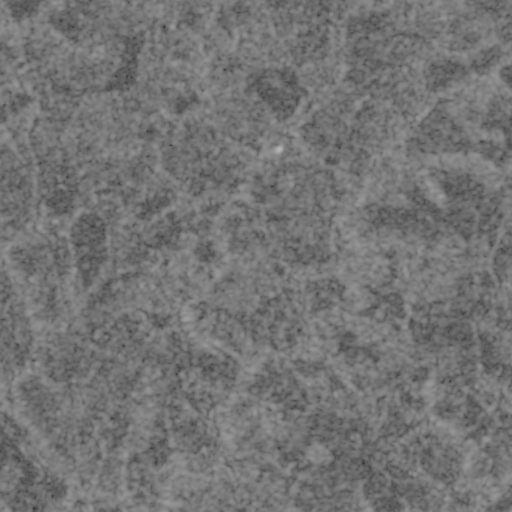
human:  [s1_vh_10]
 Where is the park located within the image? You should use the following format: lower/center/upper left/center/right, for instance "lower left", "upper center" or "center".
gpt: The park is located in the lower left of the image.
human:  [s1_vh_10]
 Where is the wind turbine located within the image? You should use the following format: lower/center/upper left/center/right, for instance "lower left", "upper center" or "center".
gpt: The wind turbine is located in the upper left of the image.
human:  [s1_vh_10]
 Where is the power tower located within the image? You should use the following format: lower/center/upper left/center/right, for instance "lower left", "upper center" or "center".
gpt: There is no power tower in the image.

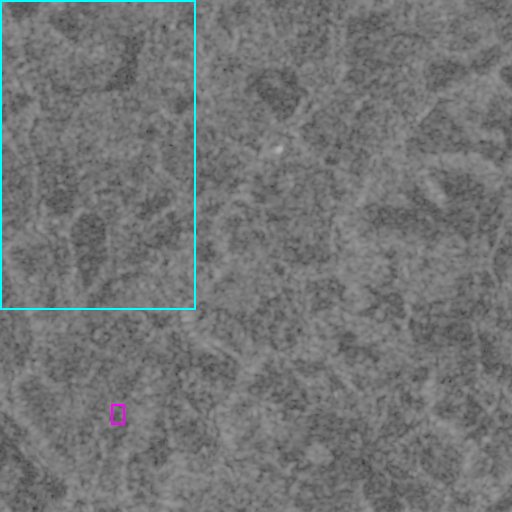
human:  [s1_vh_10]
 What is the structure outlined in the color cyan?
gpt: The structure outlined in cyan is a crop field.
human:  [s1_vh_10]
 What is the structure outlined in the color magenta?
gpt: The structure outlined in magenta is a park.
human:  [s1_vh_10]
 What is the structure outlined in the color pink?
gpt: There is no pink outline.